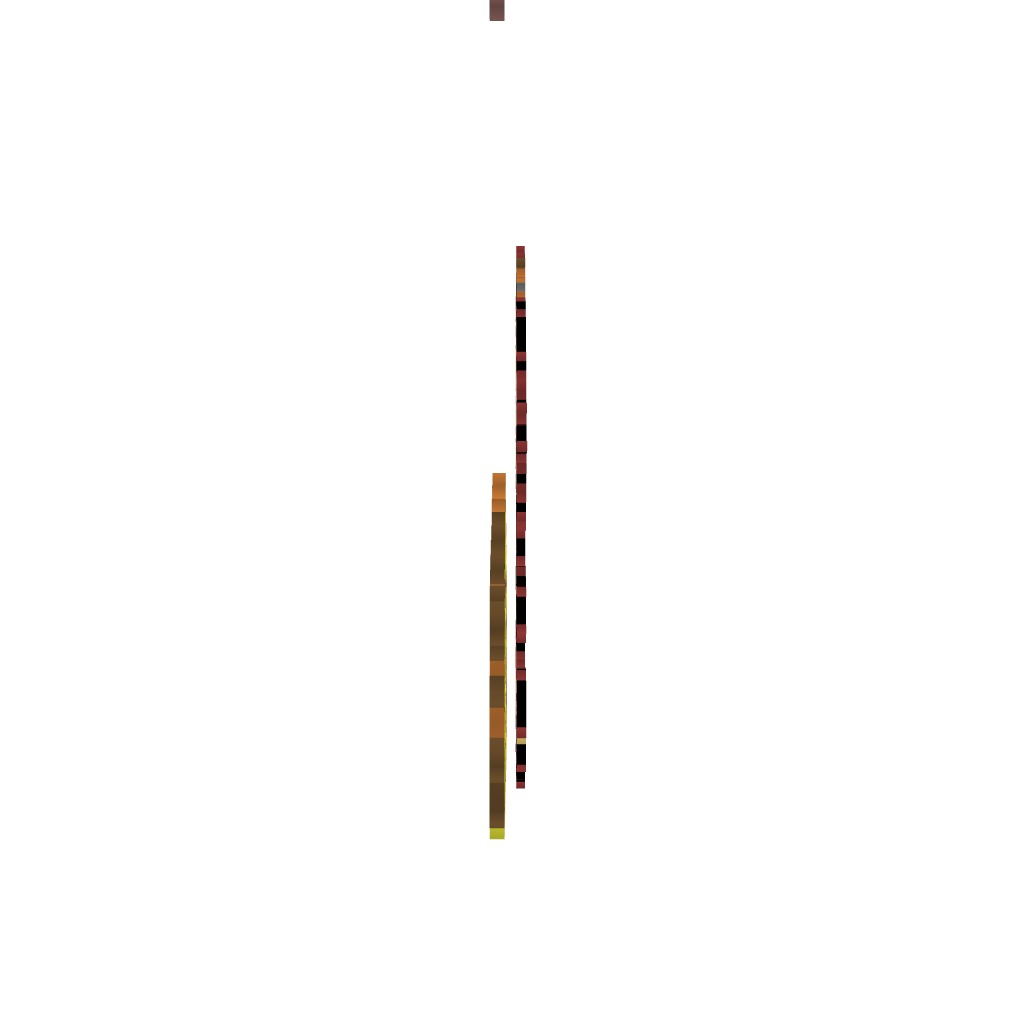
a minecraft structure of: Jerry pixel art high quality